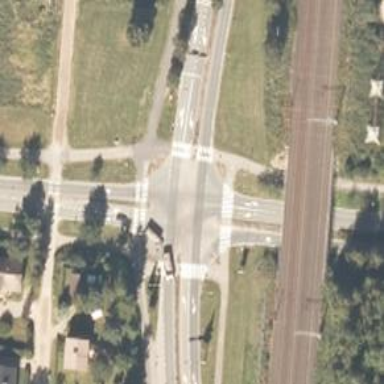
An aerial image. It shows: Tertiary road made of asphalt leading to roundabout junction.